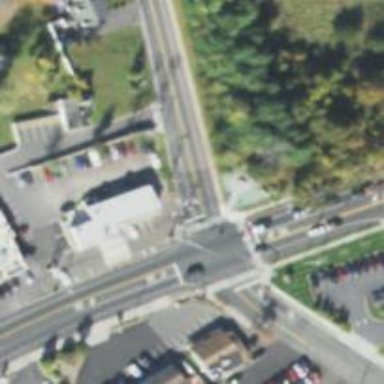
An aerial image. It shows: Marked crossing on the road.